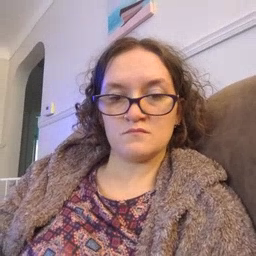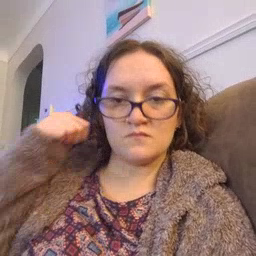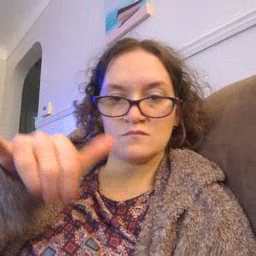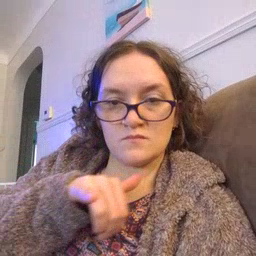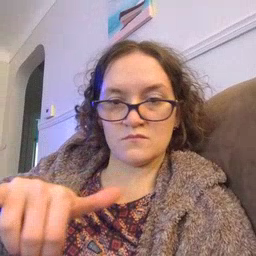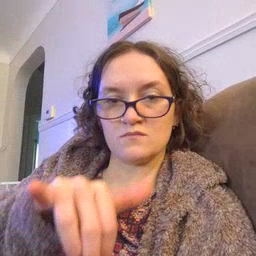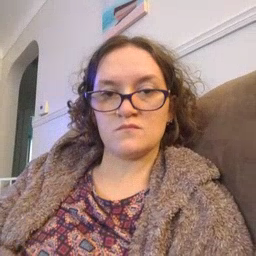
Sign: backyard